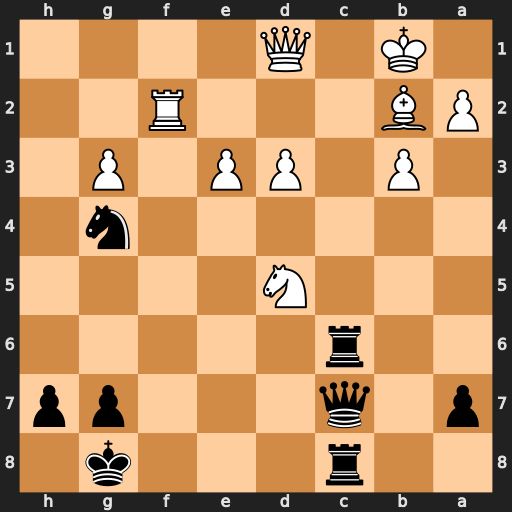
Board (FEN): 2r3k1/p1q3pp/2r5/3N4/6n1/1P1PP1P1/PB3R2/1K1Q4
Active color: b
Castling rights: -
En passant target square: -
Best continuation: Nxf2 Nxc7 Nxd1